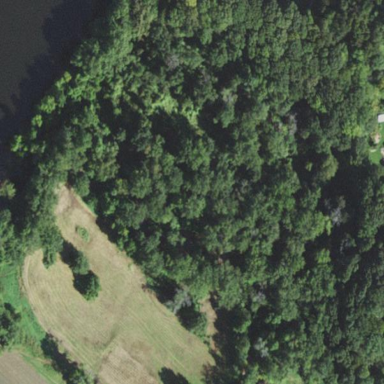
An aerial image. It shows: Nature reserve surrounded by woodland.